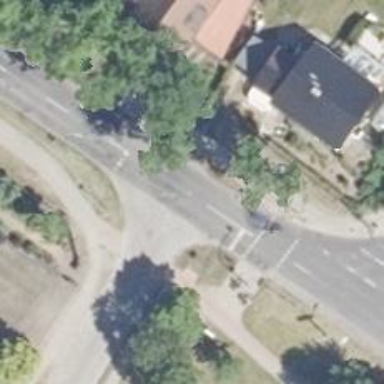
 with sidewalks on both sides and cycle track."